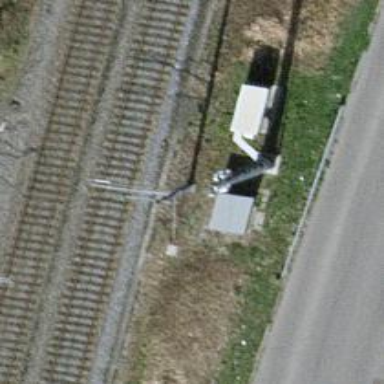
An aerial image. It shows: Mast tower used for communication.